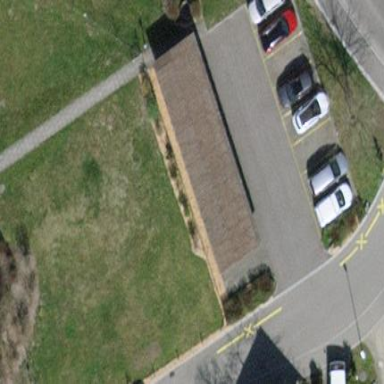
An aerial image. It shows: Group of garages.